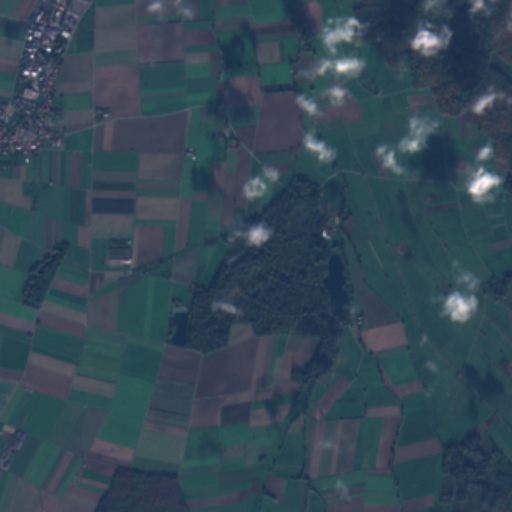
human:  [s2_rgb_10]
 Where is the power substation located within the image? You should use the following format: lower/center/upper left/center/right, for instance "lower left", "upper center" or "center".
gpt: The power substation is located in the upper left of the image.
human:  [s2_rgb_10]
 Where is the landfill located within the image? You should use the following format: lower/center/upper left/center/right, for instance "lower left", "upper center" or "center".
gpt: There is no landfill in the image.